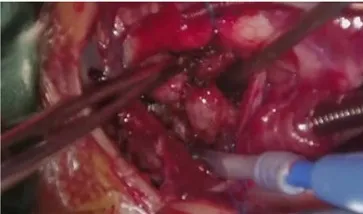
(B) During operation, soft stenosis without cartilage rings located in the distal trachea and bilateral main bronchi opening.
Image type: medical_photograph (other_medical_photograph)